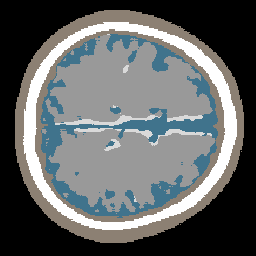
Label: no_lesion